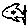
Label: fish